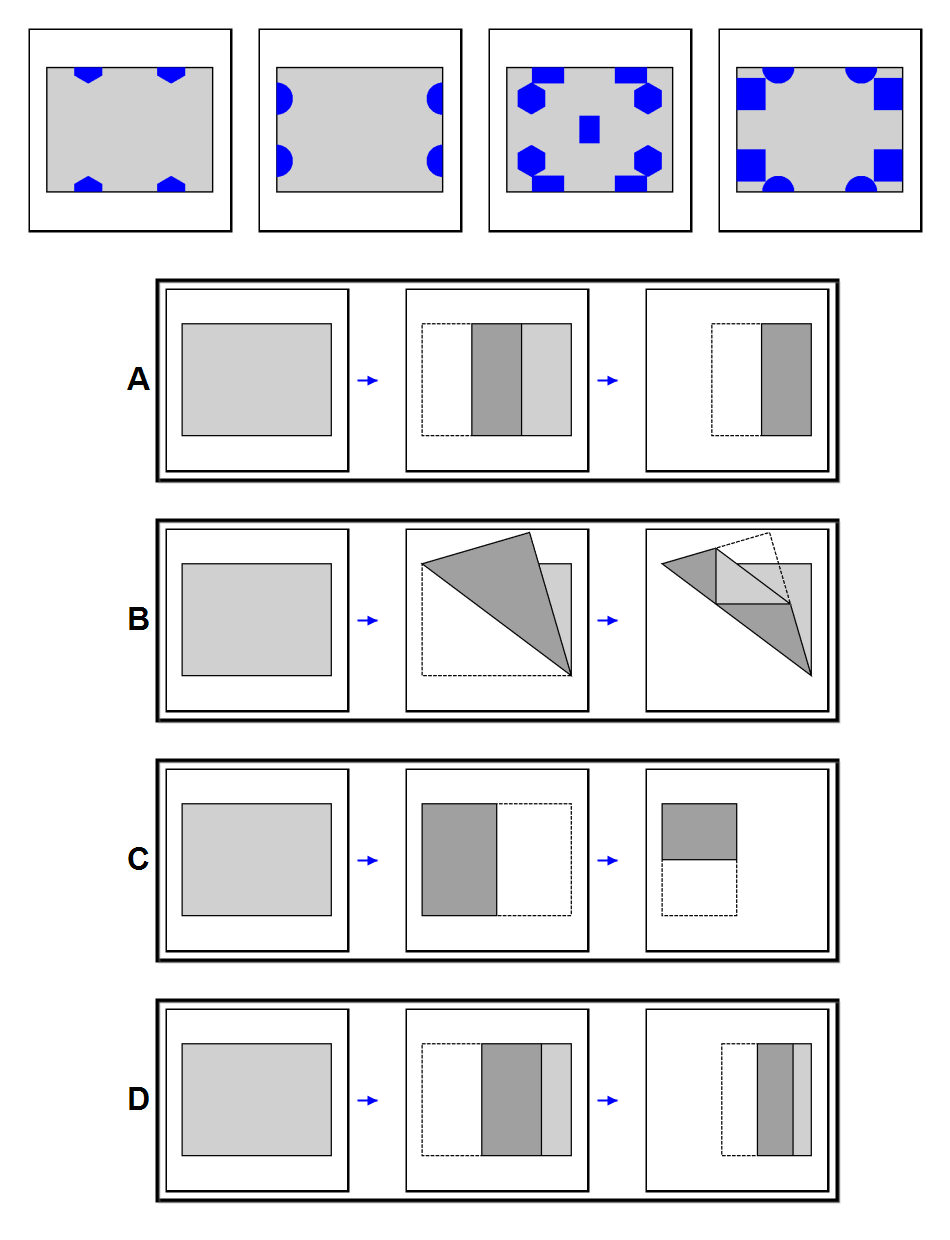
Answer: C